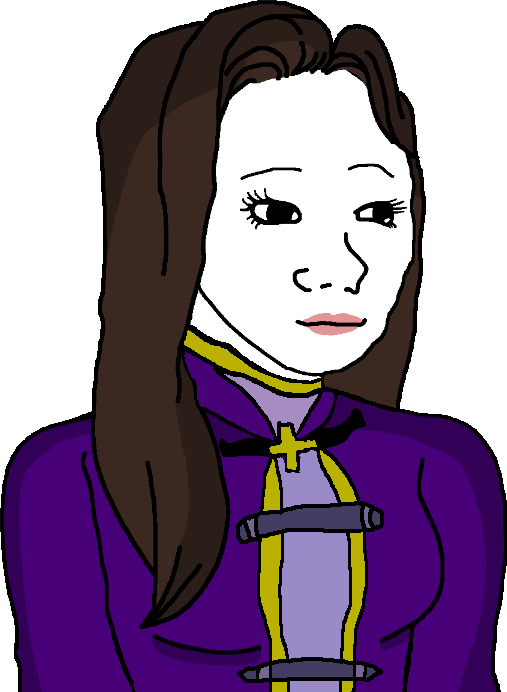
Label: 5_Trad_Wife